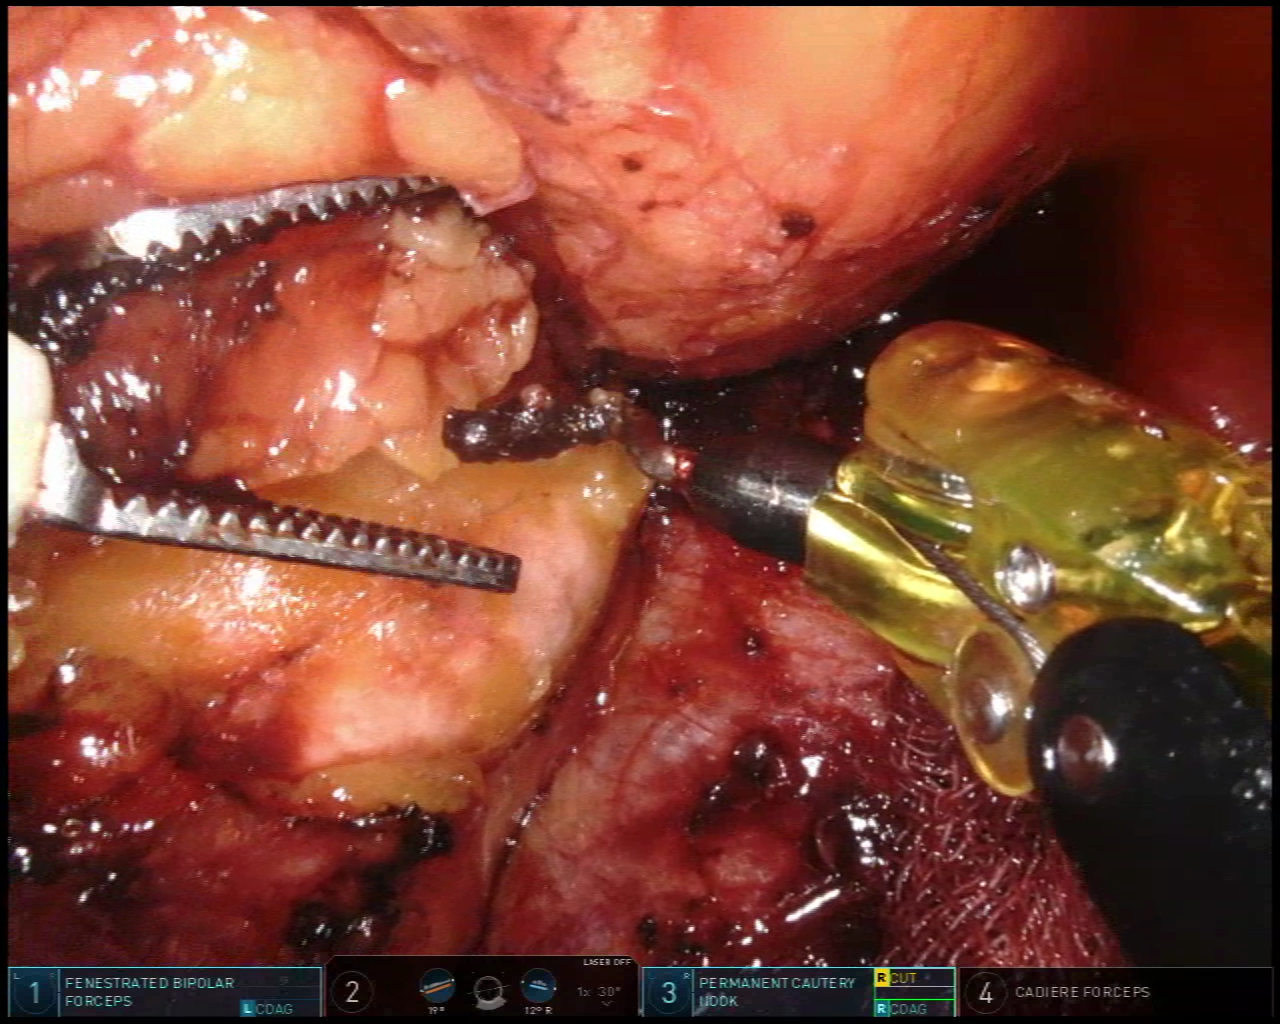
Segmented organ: pancreas
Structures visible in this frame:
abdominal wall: no
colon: no
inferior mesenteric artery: no
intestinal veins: no
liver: no
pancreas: yes
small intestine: no
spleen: no
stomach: no
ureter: no
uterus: no
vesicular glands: no